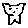
Label: cat